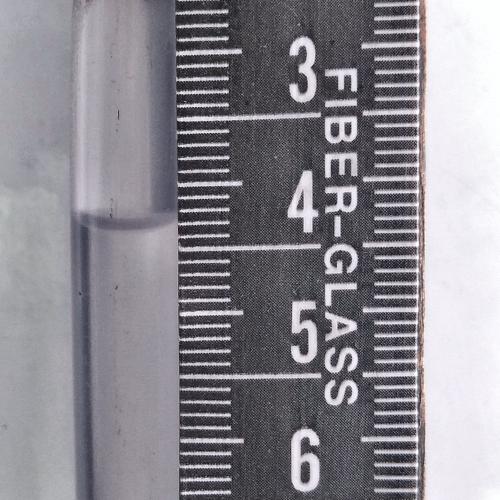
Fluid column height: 4.3 cm